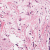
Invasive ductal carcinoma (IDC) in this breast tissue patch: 1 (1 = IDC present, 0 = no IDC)